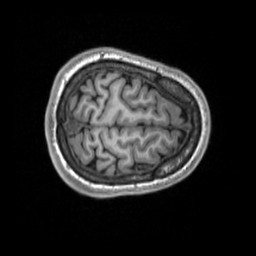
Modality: T1w
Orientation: axial
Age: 17
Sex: female
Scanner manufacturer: siemens
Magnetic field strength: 3 T
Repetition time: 2.53 s
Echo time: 0.00174 s